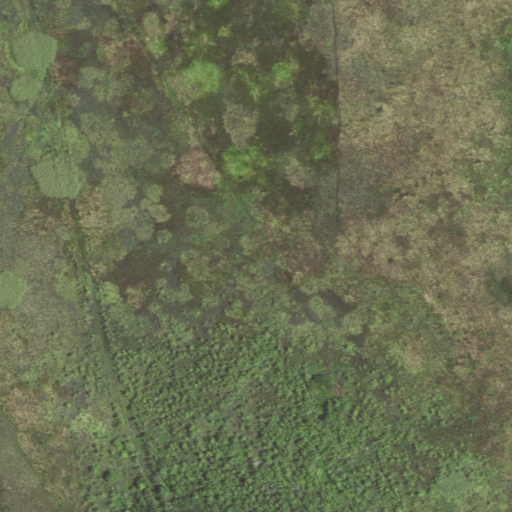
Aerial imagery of island in Louisiana named Peter Lee Island containing herbaceous wetlands, grassland, woody wetlands, and pasture